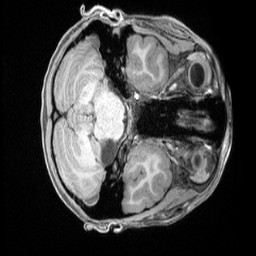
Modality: T1w
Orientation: axial
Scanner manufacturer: siemens
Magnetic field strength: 3 T
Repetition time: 2.4 s
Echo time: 0.00224 s